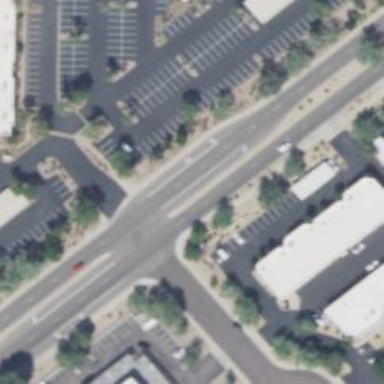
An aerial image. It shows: Secondary road with asphalt surface.